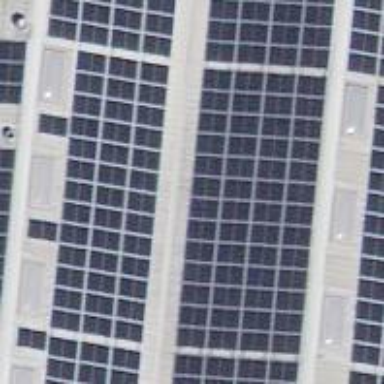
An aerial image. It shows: Solar power generator with photovoltaic panels.